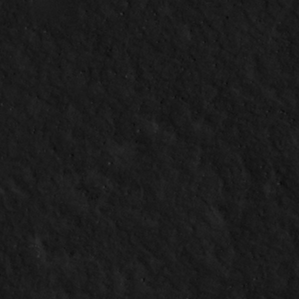
Label: non_frost